Question: I have some trouble's with keyboard input. I wrote a 'KeyActionListener', but it works only after I click some button by mouse, for example if I press by mouse 5 and then press keyboard, I'll get symbols pressed by keyboard, but if I press key on keyboard after program is launched I get nothing, help me please.
Here is my code:
'''
package calc;
import org.eclipse.swt.SWT;
import org.eclipse.swt.events.KeyEvent;
import org.eclipse.swt.events.KeyListener;
import org.eclipse.swt.events.SelectionEvent;
import org.eclipse.swt.events.SelectionListener;
import org.eclipse.swt.layout.GridData;
import org.eclipse.swt.layout.GridLayout;
import org.eclipse.swt.widgets.Button;
import org.eclipse.swt.widgets.Composite;
import org.eclipse.swt.widgets.Label;
import org.eclipse.swt.widgets.Text;
import org.eclipse.ui.part.ViewPart;
import org.eclipse.wb.swt.SWTResourceManager;
public class View extends ViewPart {
public Text inputText;
public Text inputText2;
public Label label;
public Label label2;
public Calculation calcul;
public View()
{
calcul = new Calculation();
}
public void createPartControl(Composite parent) {
Composite mainComposite = new Composite(parent, SWT.NONE);
GridLayout gltop = new GridLayout(1, false);
gltop.numColumns = 1;
mainComposite.setLayout(gltop);
//mainComposite.setBackground(SWTResourceManager.getColor(SWT.COLOR_BLUE));
//VYzov verkhnego i nizhnego kompozita
createTop(mainComposite);
createBott(mainComposite);
}
private void createTop(Composite parent)
{
GridLayout gltop = new GridLayout(1, false);
gltop.numColumns = 1;
GridData data = new GridData(GridData.FILL_HORIZONTAL);
Composite topComposite = new Composite(parent, SWT.NONE);
topComposite.setLayout(gltop);
topComposite.setLayoutData(data);
//topComposite.setBackground(SWTResourceManager.getColor(SWT.COLOR_RED));
/*inputText = new Text(topComposite, SWT.BORDER);
inputText.setLayoutData(data);
inputText.setFont(SWTResourceManager.getFont("", 18, SWT.BOLD));*/
label = new Label(topComposite,SWT.RIGHT | SWT.BORDER);
label.setBackground(SWTResourceManager.getColor(SWT.COLOR_WHITE));
label.setLayoutData(data);
label.setFont(SWTResourceManager.getFont("", 18, SWT.BOLD));
label.setText(calcul.output);
}
private void createBott(Composite parent)
{
GridLayout glbot = new GridLayout(1, false);
glbot.numColumns = 2;
GridData data = new GridData(GridData.FILL_BOTH);
Composite botComposite = new Composite(parent, SWT.NONE);
botComposite.setLayout(glbot);
botComposite.setLayoutData(data);
//botComposite.setBackground(SWTResourceManager.getColor(SWT.COLOR_YELLOW));
createLeft(botComposite);
createRight(botComposite);
}
private void createLeft(Composite parent)
{
Composite leftComposite = new Composite(parent, SWT.NONE);
GridLayout glleft = new GridLayout(1, false);
GridData data = new GridData(GridData.FILL_BOTH);
//glleft.marginTop = 26;
leftComposite.setLayout(glleft);
leftComposite.setLayoutData(data);
//leftComposite.setBackground(SWTResourceManager.getColor(SWT.COLOR_CYAN));
label2 = new Label(leftComposite,SWT.BORDER);
label2.setLayoutData(data);
Button buttonMC = createFuncDigButtons(leftComposite, data, "M+", 'P');
Button buttonMR = createFuncDigButtons(leftComposite, data, "M-", 'M');
Button buttonMS = createFuncDigButtons(leftComposite, data, "MR", 'R');
Button buttonMpl = createFuncDigButtons(leftComposite, data, "MC", 'c');
}
private void createRight(Composite parent)
{
GridLayout glright = new GridLayout(1, false);
GridData data = new GridData(GridData.FILL_BOTH);
Composite rightComposite = new Composite(parent, SWT.NONE);
glright.numColumns = 1;
rightComposite.setLayout(glright);
rightComposite.setLayoutData(data);
//rightComposite.setBackground(SWTResourceManager.getColor(SWT.COLOR_DARK_GREEN));
createRightTop(rightComposite);
createRightBot(rightComposite);
}
private void createRightTop(Composite parent)
{
Composite rightTopComposite = new Composite(parent, SWT.NONE);
GridLayout glltop = new GridLayout(1, false);
GridData data = new GridData(GridData.FILL_BOTH);
glltop.numColumns = 3;
glltop.marginBottom = 0;
glltop.marginTop = 0;
rightTopComposite.setLayout(glltop);
rightTopComposite.setLayoutData(data);
//rightTopComposite.setBackground(SWTResourceManager.getColor(SWT.COLOR_DARK_MAGENTA));
Button buttonBack = createFuncDigButtons(rightTopComposite, data, "Backspace", 'B');
Button buttonC = createFuncDigButtons(rightTopComposite, data, "C", 'C');
Button buttonCE = createFuncDigButtons(rightTopComposite, data, "CE", 'E');
}
private void createRightBot(Composite parent)
{
GridLayout glright = new GridLayout(1, false);
GridData data = new GridData(GridData.FILL_BOTH);
Composite rightBotComposite = new Composite(parent, SWT.NONE);
glright.numColumns = 5;
rightBotComposite.setLayout(glright);
rightBotComposite.setLayoutData(data);
//rightBotComposite.setBackground(SWTResourceManager.getColor(SWT.COLOR_DARK_GREEN));
Button button7 = createFuncDigButtons(rightBotComposite, data, "7", '7');
Button button8 = createFuncDigButtons(rightBotComposite, data, "8", '8');
Button button9 = createFuncDigButtons(rightBotComposite, data, "9", '9');
Button buttonDev = createFuncDigButtons(rightBotComposite, data, "/", '/');
Button buttonSQRT = createFuncDigButtons(rightBotComposite, data, "sqrt", 't');
Button button4 = createFuncDigButtons(rightBotComposite, data, "4", '4');
Button button5 = createFuncDigButtons(rightBotComposite, data, "5", '5');
Button button6 = createFuncDigButtons(rightBotComposite, data, "6", '6');
Button buttonMult = createFuncDigButtons(rightBotComposite, data, "*", '*');
Button buttonPer = createFuncDigButtons(rightBotComposite, data, "%", '%');
Button button1 = createFuncDigButtons(rightBotComposite, data, "1", '1');
Button button2 = createFuncDigButtons(rightBotComposite, data, "2", '2');
Button button3 = createFuncDigButtons(rightBotComposite, data, "3", '3');
Button buttonMinus = createFuncDigButtons(rightBotComposite, data, "-", '-');
Button buttonDev1 = createFuncDigButtons(rightBotComposite, data, "1/x", 'X');
Button button0 = createFuncDigButtons(rightBotComposite, data, "0", '0');
Button buttonPM = createFuncDigButtons(rightBotComposite, data, "+/-", 'p');
Button buttonD = createFuncDigButtons(rightBotComposite, data, ".", '.');
Button buttonPlus = createFuncDigButtons(rightBotComposite, data, "+", '+');
Button buttonR = createFuncDigButtons(rightBotComposite, data, "=", '=');
}
public Button createFuncDigButtons(Composite parent, GridData gridData, final String digit, final char formethod)
{
Button button = new Button(parent, SWT.PUSH);
button.setLayoutData(gridData);
button.setText(String.valueOf(digit));
button.addSelectionListener(new SelectionListener() {
@Override
public void widgetSelected(SelectionEvent arg0) {
// update(formethod);
calcul.getDigit(formethod);
label.setText(calcul.output);
if (calcul.memtrue)
{
label2.setText("M");
}
else
{
label2.setText("");
}
}
@Override
public void widgetDefaultSelected(SelectionEvent arg0) {
/* do nothing */
}
});
button.addKeyListener(new KeyListener() {
@Override
public void keyReleased(KeyEvent arg0) {
}
@Override
public void keyPressed(KeyEvent arg0) {
calcul.getDigit(arg0.character);
label.setText(calcul.output);
}
});
return button;
}
public void setFocus() {
label.setFocus();
}
}
'''
Moreover, how could I layout my left and right buttons so, that they will be the same size? My manipulations could get me good result, I still have memory buttons another size then right buttons. Here is an image:

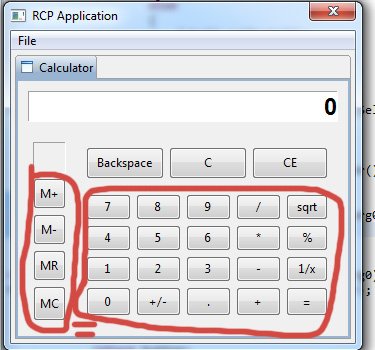
Answer: tru in your code to focus button button.setFocus()